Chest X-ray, AP view. Patient: 34 years old, sex M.
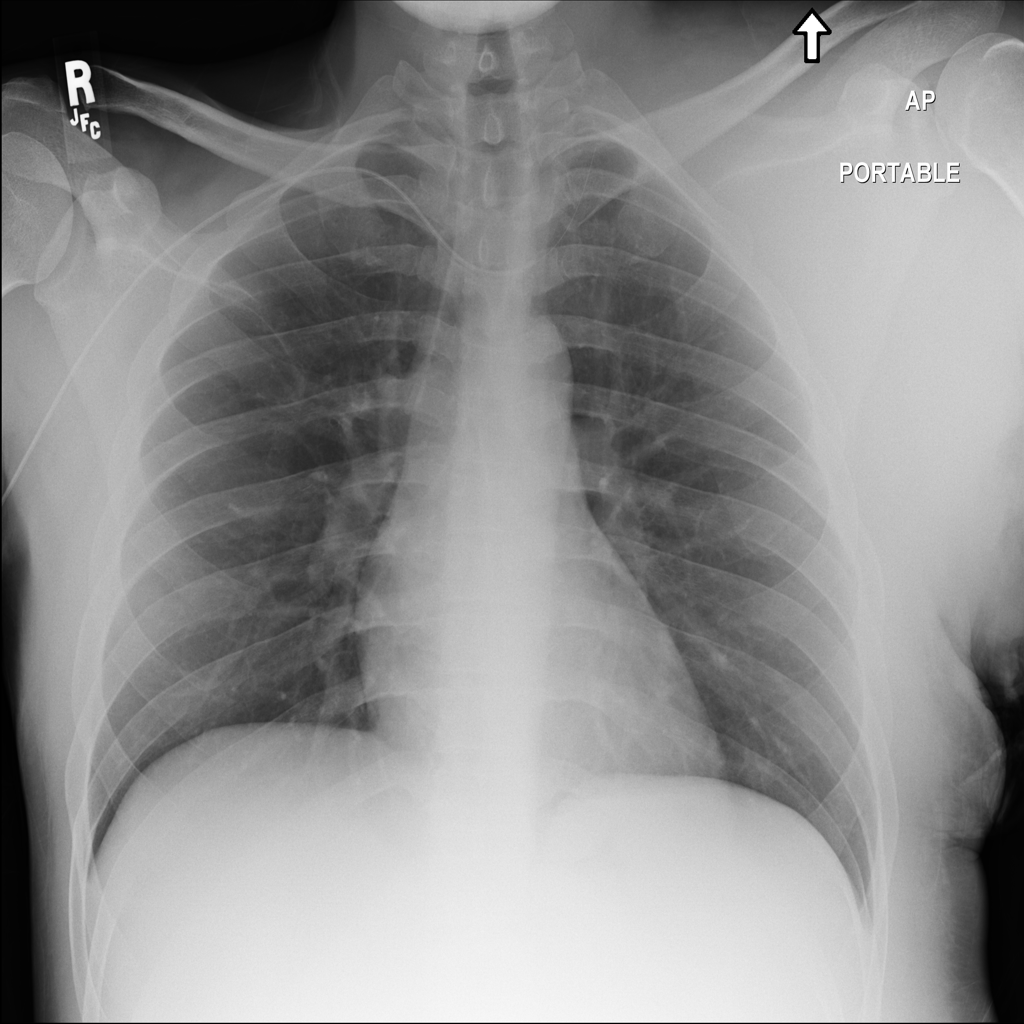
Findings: No Finding